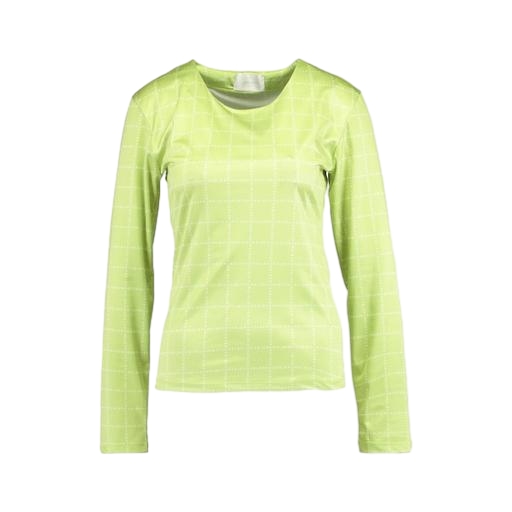
green long-sleeve round-neck tee, green women's infinity long-sleeve top, green and white long sleeve shirt, white background